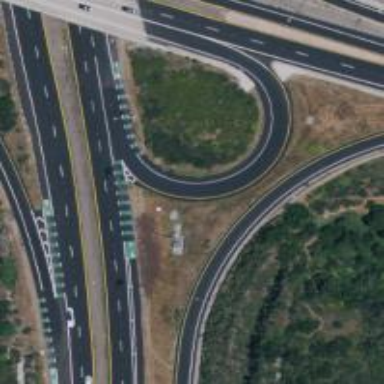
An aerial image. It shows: Trunk link highway with asphalt surface.